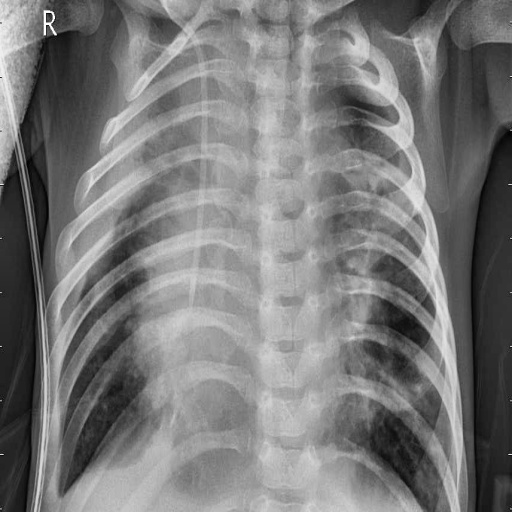
Finding: PNEUMONIA